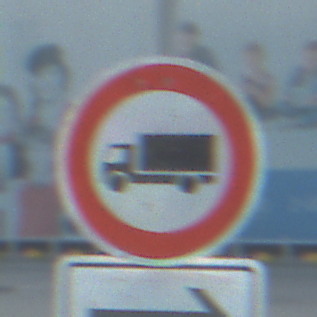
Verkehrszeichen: VerbotFuerKraftfahrzeugeUeberDreiKommaFuenfTonnen
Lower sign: RichtungsangabeDurchPfeile4
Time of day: MorningAfternoon
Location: Outdoor (Suburban)
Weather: PartlyCloudy
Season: NotSpecified
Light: Natural